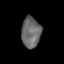
Tissue: prostate
Cell type: NK cells
Senescence score: 0.3035
Nuclear area (px): 578
Mean DAPI intensity: 105.061